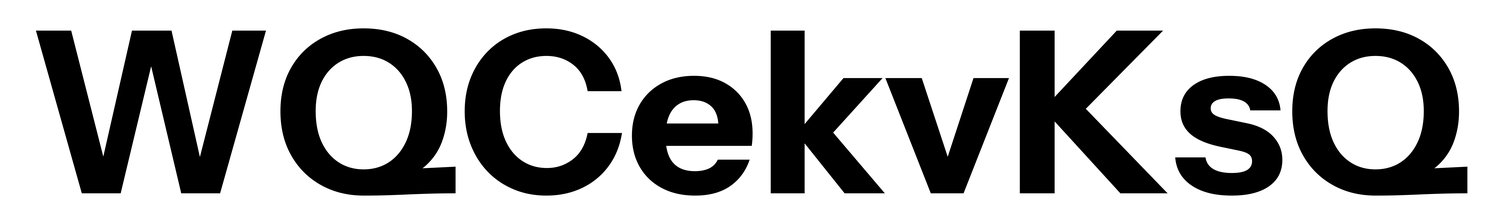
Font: InstrumentSans_Bold